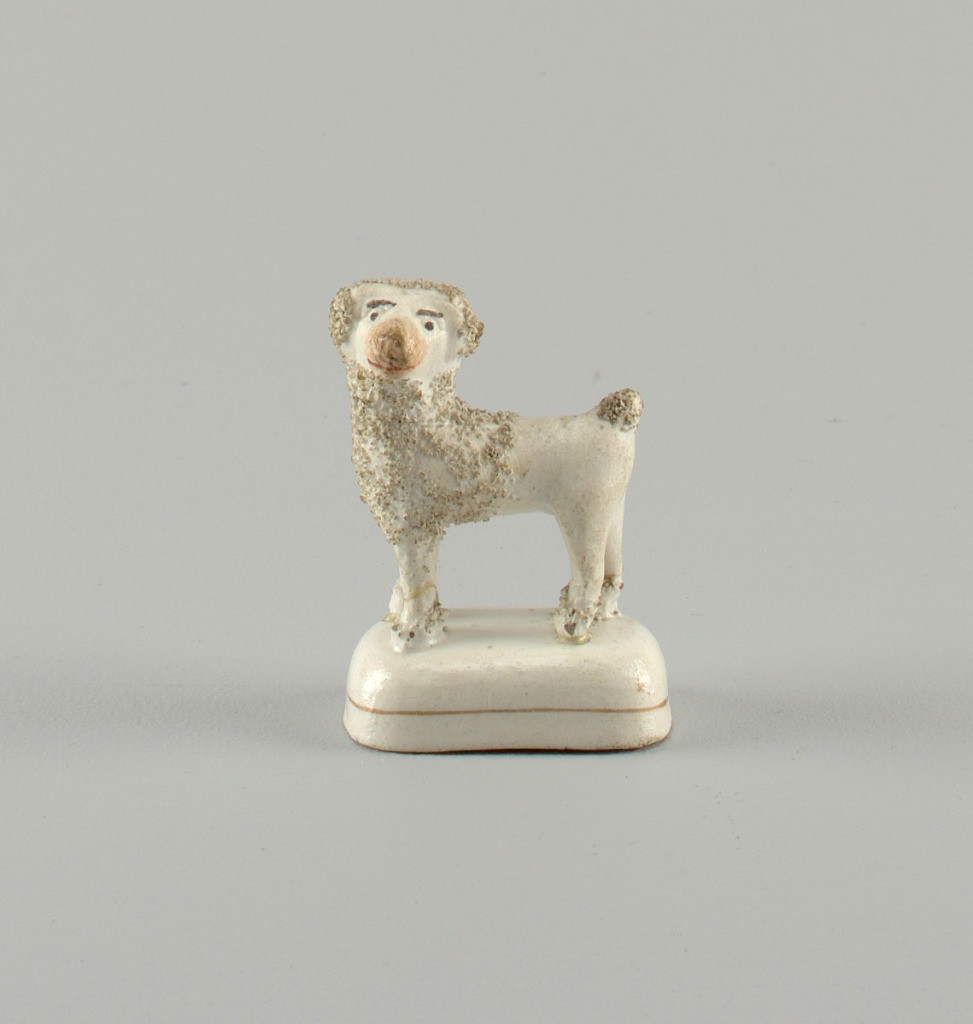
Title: Figure of a Poodle
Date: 1820–40
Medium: Glazed and hand-painted earthenware
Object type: figure
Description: Textured figure of standing poodle, head turned to side, on simple oblong base; dog's features picked out in brown, tan, black, red on white ground, the curls of the hair in unglazed ceramic.